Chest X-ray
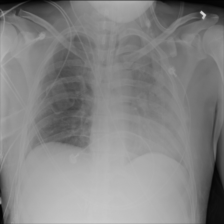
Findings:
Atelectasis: negative
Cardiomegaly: negative
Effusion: negative
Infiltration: positive
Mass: negative
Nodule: negative
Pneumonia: negative
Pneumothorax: negative
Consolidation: negative
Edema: negative
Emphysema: negative
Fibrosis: negative
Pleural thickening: negative
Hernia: negative